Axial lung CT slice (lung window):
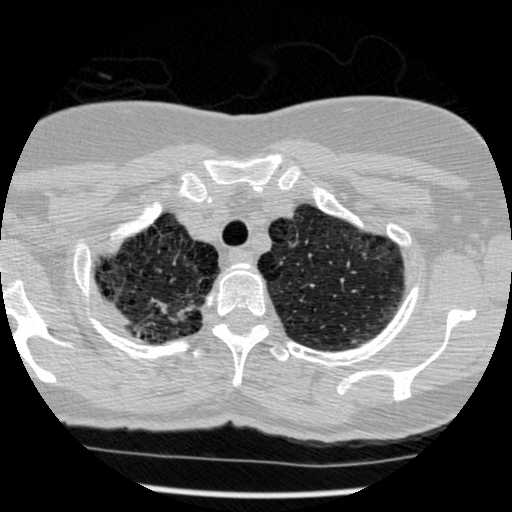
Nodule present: no